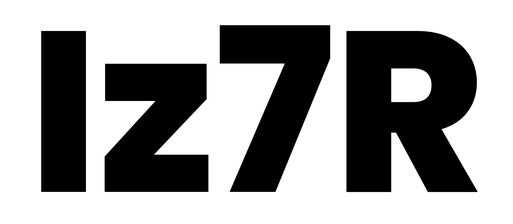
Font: Poppins-ExtraBold